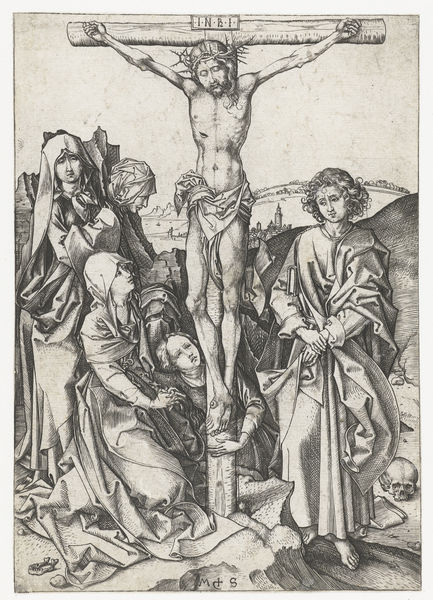
Titel: De kruisiging
Künstler: Martin Schongauer
Standort: Amsterdam
Institution: Rijksmuseum
Schlagwörter: mann, frauen, menschen, männer, schädel, kreuz, christus, jesus, maria, dornenkrone, golgatha, inri, gogatha